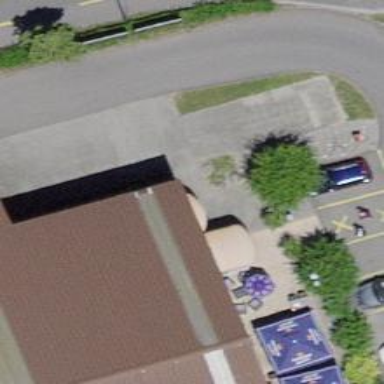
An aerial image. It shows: Cafe.